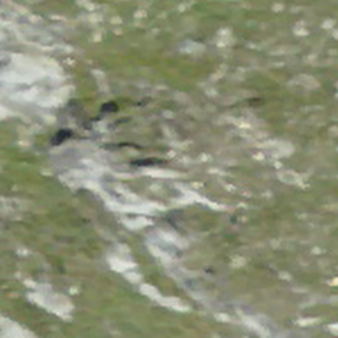
Label: other